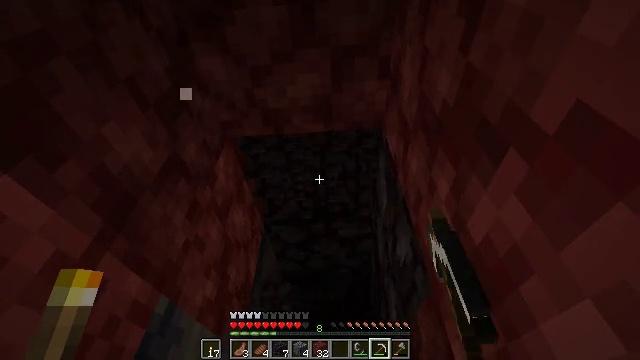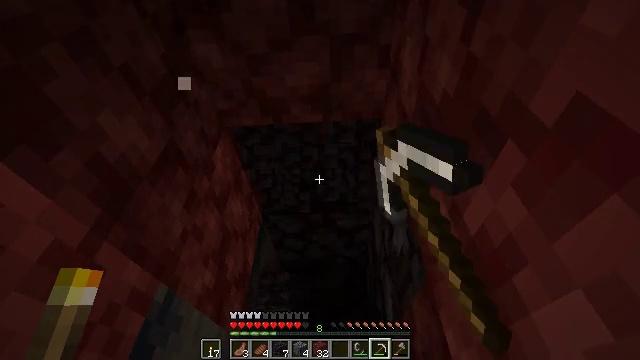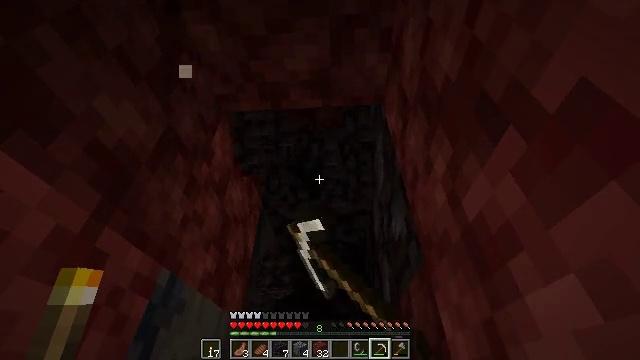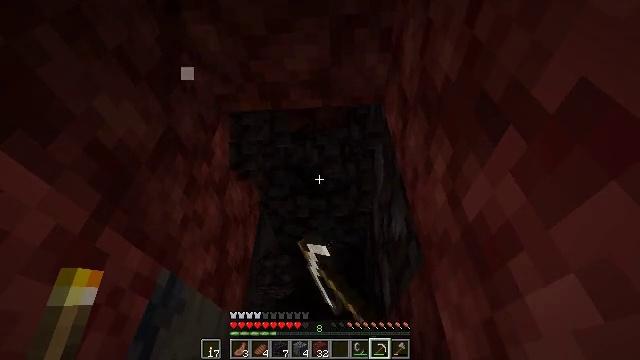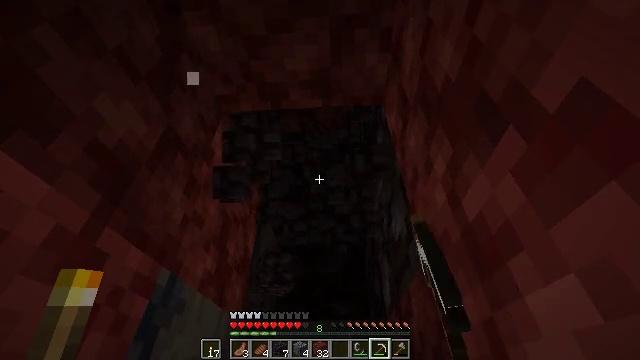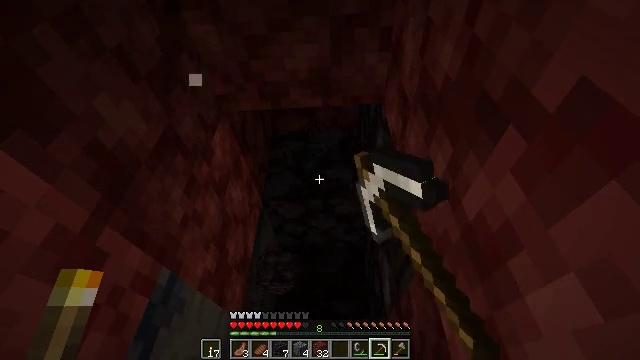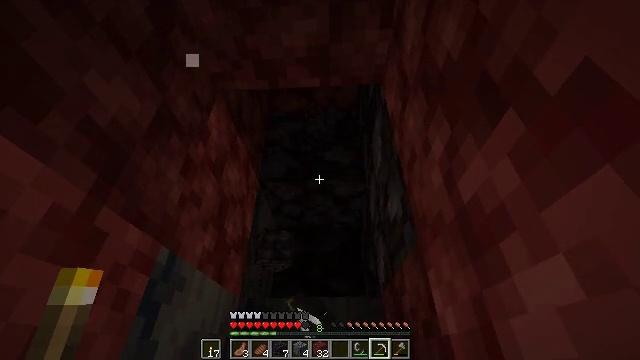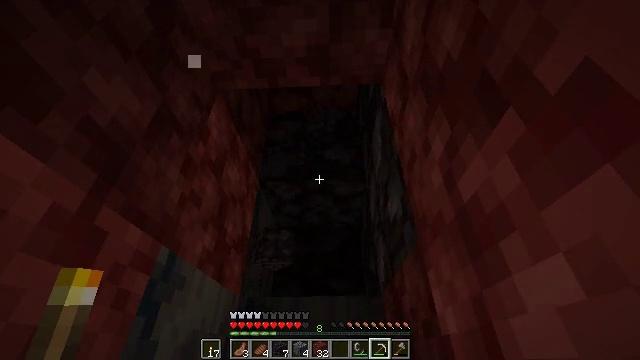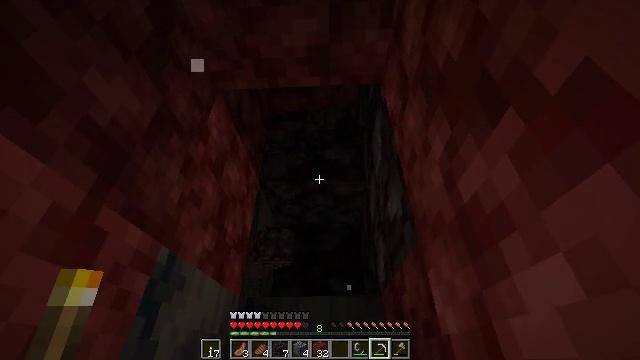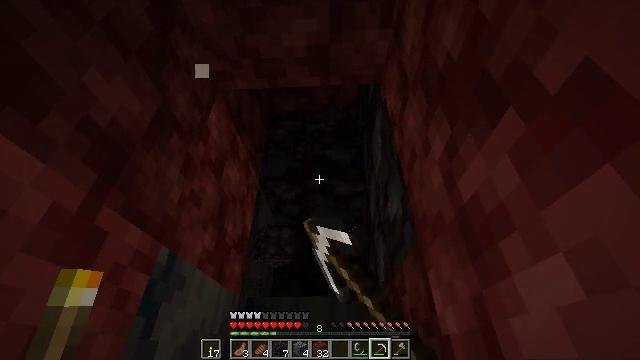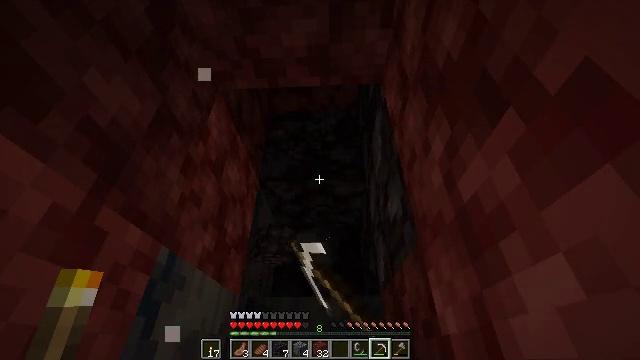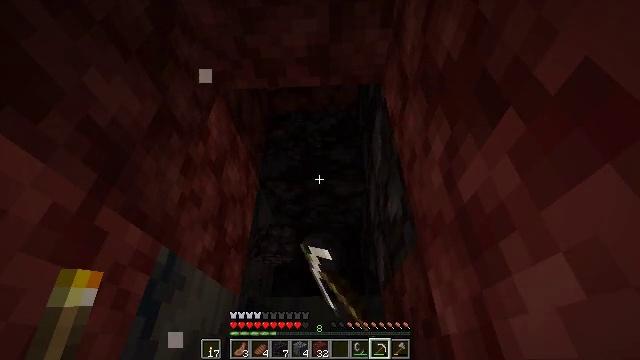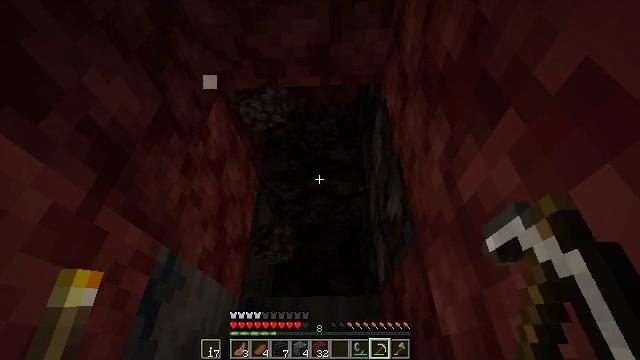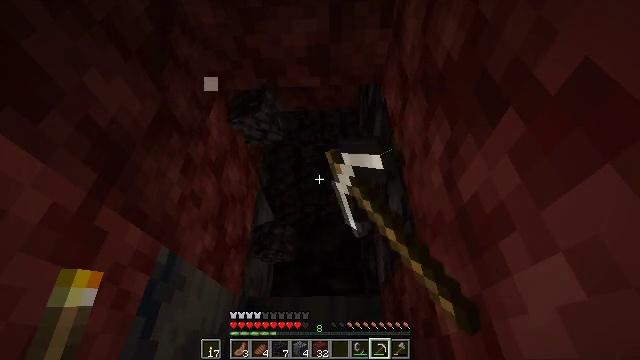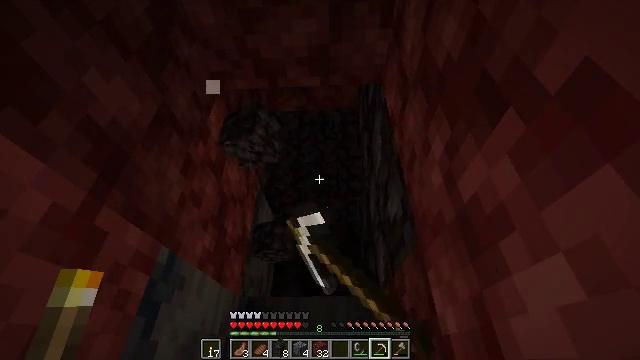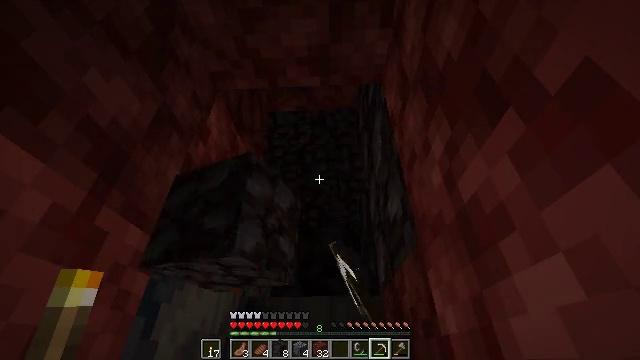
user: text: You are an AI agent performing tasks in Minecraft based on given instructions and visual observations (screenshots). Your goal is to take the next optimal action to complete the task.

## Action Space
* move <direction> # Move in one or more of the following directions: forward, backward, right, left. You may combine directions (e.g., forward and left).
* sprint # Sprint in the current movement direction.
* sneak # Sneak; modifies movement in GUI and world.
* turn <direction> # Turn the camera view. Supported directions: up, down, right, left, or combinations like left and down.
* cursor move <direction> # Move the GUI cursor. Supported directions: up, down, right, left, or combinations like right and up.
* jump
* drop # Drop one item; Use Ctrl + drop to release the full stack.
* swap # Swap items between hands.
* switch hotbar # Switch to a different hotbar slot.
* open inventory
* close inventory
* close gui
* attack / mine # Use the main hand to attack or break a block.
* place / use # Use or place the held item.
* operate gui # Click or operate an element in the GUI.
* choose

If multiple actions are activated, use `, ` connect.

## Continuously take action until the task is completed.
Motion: motion action
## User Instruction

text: Dig up blackstone from the depths.
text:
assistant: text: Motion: turn down, attack / mine
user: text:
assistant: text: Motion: turn down, attack / mine
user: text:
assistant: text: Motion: attack / mine
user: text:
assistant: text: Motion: attack / mine
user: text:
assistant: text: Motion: attack / mine
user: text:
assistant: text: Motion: turn down, attack / mine
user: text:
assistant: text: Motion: attack / mine
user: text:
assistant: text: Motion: attack / mine
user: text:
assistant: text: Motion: attack / mine
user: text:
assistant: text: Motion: attack / mine
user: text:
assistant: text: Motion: attack / mine
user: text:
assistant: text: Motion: attack / mine
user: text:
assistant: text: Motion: attack / mine
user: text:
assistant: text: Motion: attack / mine
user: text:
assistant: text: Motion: attack / mine
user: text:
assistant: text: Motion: attack / mine
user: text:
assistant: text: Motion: attack / mine
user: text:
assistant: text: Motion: attack / mine
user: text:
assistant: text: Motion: move forward, attack / mine
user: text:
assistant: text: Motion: move forward, attack / mine, jump
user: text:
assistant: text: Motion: move forward, jump
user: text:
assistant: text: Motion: move forward, jump
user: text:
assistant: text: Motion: move forward, jump
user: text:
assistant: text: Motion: move forward, jump
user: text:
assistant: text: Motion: move forward
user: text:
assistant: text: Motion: move forward
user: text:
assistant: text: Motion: turn up
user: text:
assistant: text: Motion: turn up
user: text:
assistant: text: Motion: turn up
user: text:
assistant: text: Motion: turn up